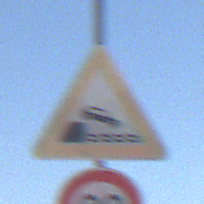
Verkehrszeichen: Ufer
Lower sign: Geschwindigkeit20
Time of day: Midday
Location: Outdoor (RoadRail)
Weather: Clear
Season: Summer
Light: Natural